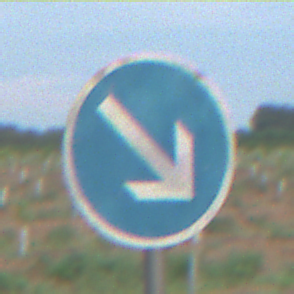
Verkehrszeichen: VorgeschriebeneVorbeifahrtRechts
Umgebung: Outdoor, Nature
Tageszeit: SunriseSunset
Wetter: PartlyCloudy
Licht: Natural
Jahreszeit: NotSpecified
Kontrast: LowContrast